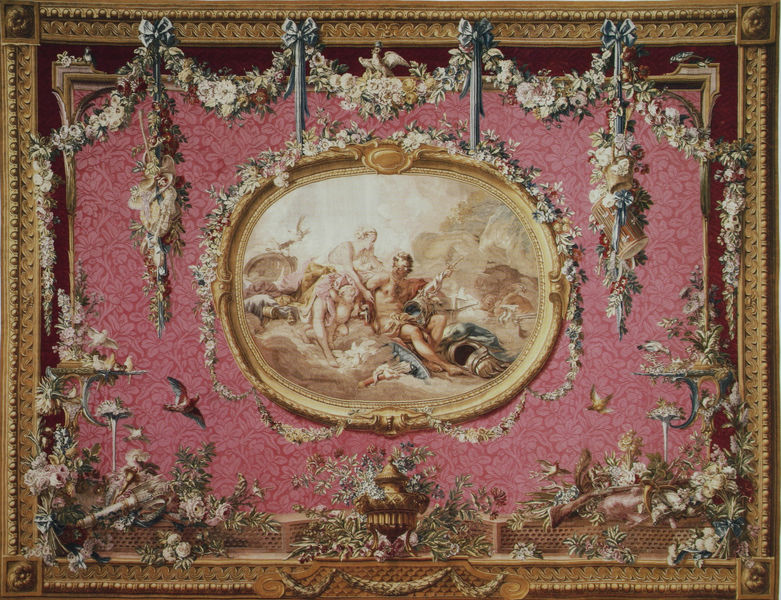
Titel: Wandteppich
Standort: Los Angeles
Institution: The J. Paul Getty Museum
Schlagwörter: akt, blau, felsen, gemälde, gott, himmel, mann, nackt, nackter, vogel, weiß, gelb, menschen, ocker, blume, blumen, braun, fenster, frau, grau, haar, mitte, schwarz, szene, terasse, blüte, blüten, dame, rose, rot, schloss, tier, tiere, beige, muster, schleife, teppich, bart, barock, blass, rahmen, bild, vögel, gold, adel, decke, paar, rokkoko, girlande, schleifen, borte, rokoko, rosa, kreis, oval, rund, tondo, engel, ranken, vase, balkon, terrasse, idylle, schlacht, dekoration, gobelin, dekor, floral, ornamente, verzierung, wandmalerei, goya, muse, stuck, nackte, pink, paradies, medaillon, vergoldet, rechteck, deko, soldat, helm, mythologie, rüstung, sieg, girlanden, karton, biedermeier, hirsch, gewehr, götter, zeus, faun, krieger, tapisserie, venus, flinte, blumenranken, blumenschmuck, deckengemälde, fresko, bordeauxrot, gottheit, jupiter, prunk, papagei, bänder, vorlage, süß, bock, klassik, mars, feston, prächtig, panel, blumengirlanden, frua, deckenfresko, aphrodite, papageien, magenta, blumenh, papagein, paradeis, paradiess, schleifen+